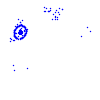
Particle: pion